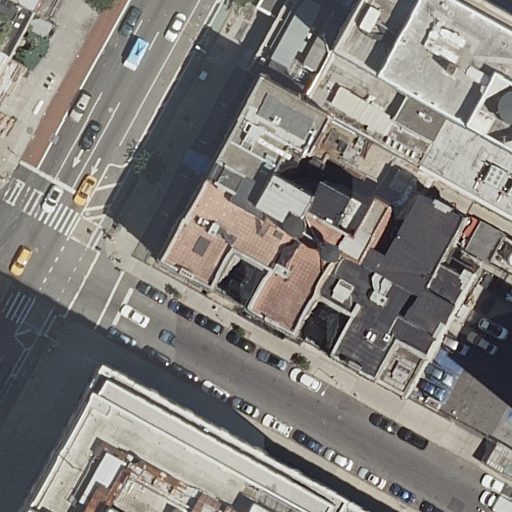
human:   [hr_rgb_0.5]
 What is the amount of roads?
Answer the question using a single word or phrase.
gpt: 6

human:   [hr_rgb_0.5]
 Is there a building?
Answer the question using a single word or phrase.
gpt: yes

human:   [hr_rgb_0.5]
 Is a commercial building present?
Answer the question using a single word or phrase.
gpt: no

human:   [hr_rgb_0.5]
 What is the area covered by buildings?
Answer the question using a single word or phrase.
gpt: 4814m2

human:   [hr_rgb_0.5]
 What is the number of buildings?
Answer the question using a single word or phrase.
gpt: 7

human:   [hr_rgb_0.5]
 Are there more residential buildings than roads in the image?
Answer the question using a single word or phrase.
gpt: no

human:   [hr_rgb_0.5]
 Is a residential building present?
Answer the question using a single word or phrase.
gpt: yes

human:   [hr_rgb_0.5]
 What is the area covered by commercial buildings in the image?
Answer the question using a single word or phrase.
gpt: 0m2

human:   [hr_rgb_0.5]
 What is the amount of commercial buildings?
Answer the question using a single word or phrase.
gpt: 0

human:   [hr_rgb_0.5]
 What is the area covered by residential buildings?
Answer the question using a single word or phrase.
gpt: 3325m2

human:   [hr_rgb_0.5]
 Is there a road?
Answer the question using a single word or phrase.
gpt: yes

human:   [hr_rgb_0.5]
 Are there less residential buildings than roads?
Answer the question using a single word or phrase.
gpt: no

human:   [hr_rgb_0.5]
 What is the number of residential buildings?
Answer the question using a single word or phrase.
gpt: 6

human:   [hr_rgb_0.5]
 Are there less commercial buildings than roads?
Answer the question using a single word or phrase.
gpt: yes

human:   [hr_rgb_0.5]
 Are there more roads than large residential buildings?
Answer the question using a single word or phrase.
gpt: yes

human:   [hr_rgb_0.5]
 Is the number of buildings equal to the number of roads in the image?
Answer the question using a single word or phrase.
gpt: no

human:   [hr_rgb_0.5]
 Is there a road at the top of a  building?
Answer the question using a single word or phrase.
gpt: yes

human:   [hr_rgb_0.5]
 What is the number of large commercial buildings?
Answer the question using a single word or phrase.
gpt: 0

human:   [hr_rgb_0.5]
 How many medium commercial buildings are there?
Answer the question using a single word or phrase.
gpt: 0

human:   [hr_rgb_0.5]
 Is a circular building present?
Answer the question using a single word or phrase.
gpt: no

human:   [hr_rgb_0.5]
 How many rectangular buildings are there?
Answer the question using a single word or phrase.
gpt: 5

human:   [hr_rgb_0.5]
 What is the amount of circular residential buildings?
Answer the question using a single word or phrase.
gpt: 0

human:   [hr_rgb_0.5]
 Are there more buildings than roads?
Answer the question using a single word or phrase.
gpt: yes

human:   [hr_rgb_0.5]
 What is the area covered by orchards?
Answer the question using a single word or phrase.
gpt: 0m2

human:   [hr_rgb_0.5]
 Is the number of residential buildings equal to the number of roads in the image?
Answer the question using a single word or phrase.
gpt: yes

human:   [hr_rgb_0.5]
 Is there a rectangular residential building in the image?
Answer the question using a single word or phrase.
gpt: yes

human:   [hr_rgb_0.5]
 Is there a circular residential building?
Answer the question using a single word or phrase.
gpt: no

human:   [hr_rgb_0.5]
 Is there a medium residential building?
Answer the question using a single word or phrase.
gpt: no

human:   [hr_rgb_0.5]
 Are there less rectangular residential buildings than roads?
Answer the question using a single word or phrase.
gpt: yes

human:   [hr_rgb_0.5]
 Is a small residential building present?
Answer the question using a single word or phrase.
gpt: yes

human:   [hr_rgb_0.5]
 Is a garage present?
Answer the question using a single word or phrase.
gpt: no

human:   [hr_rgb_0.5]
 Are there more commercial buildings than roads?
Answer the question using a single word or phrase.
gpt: no

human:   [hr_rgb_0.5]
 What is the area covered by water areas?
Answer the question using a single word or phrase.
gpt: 0m2

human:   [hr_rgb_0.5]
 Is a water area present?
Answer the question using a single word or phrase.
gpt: no

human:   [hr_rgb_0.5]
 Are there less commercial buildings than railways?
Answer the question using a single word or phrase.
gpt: no

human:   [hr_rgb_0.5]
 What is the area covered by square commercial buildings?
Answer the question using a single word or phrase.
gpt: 0m2

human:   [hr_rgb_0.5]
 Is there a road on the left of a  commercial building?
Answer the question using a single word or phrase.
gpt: no

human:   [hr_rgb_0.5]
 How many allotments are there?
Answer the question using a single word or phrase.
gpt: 0

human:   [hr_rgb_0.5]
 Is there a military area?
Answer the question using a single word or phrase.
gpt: no

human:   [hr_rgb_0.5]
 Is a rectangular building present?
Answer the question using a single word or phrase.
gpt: yes

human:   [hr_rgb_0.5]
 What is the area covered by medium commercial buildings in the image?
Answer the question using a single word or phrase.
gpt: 0m2

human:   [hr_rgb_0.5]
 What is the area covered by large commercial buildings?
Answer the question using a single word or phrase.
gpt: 0m2

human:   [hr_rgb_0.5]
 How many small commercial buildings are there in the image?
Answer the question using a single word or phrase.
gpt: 0

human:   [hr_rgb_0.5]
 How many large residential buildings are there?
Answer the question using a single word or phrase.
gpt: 2

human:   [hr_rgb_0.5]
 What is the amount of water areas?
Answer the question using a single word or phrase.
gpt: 0

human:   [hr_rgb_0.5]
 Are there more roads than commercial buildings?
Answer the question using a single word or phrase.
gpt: yes

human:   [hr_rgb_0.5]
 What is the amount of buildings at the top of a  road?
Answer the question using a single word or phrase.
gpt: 6

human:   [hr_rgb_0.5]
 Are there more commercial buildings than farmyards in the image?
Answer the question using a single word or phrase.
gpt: no

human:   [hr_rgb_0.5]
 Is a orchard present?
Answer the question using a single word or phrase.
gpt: no

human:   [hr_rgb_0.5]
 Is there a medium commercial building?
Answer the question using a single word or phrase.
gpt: no

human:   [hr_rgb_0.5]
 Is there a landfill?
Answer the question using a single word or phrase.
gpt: no

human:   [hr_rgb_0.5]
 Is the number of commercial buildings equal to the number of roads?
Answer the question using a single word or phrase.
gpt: no

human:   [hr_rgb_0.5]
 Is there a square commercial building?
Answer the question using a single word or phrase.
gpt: no

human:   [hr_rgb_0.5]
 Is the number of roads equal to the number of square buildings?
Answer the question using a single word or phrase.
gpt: no

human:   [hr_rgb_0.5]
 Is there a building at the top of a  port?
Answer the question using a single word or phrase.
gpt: no

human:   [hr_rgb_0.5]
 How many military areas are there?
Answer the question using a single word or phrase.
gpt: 0

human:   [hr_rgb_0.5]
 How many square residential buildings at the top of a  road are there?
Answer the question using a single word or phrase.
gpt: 0

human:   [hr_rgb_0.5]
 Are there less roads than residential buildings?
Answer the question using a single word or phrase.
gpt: no

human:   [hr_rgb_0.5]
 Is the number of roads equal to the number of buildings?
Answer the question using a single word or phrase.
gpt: no

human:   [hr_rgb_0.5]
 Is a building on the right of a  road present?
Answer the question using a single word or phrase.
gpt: yes

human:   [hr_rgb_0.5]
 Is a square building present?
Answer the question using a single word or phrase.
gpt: no

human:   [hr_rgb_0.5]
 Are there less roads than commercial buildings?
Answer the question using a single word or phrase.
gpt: no

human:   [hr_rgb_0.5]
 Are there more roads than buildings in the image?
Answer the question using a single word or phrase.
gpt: no

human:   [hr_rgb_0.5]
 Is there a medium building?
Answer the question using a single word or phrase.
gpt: no